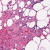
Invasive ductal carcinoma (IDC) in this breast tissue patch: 0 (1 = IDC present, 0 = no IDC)